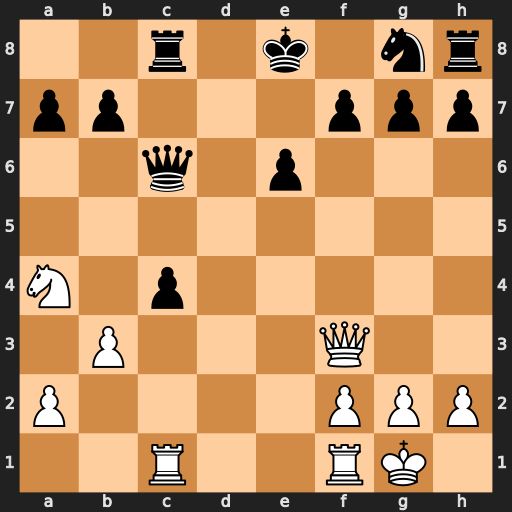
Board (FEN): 2r1k1nr/pp3ppp/2q1p3/8/N1p5/1P3Q2/P4PPP/2R2RK1
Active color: w
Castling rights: k
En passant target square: -
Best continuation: Rxc4 Qxf3 Rxc8+ Kd7 Rxg8